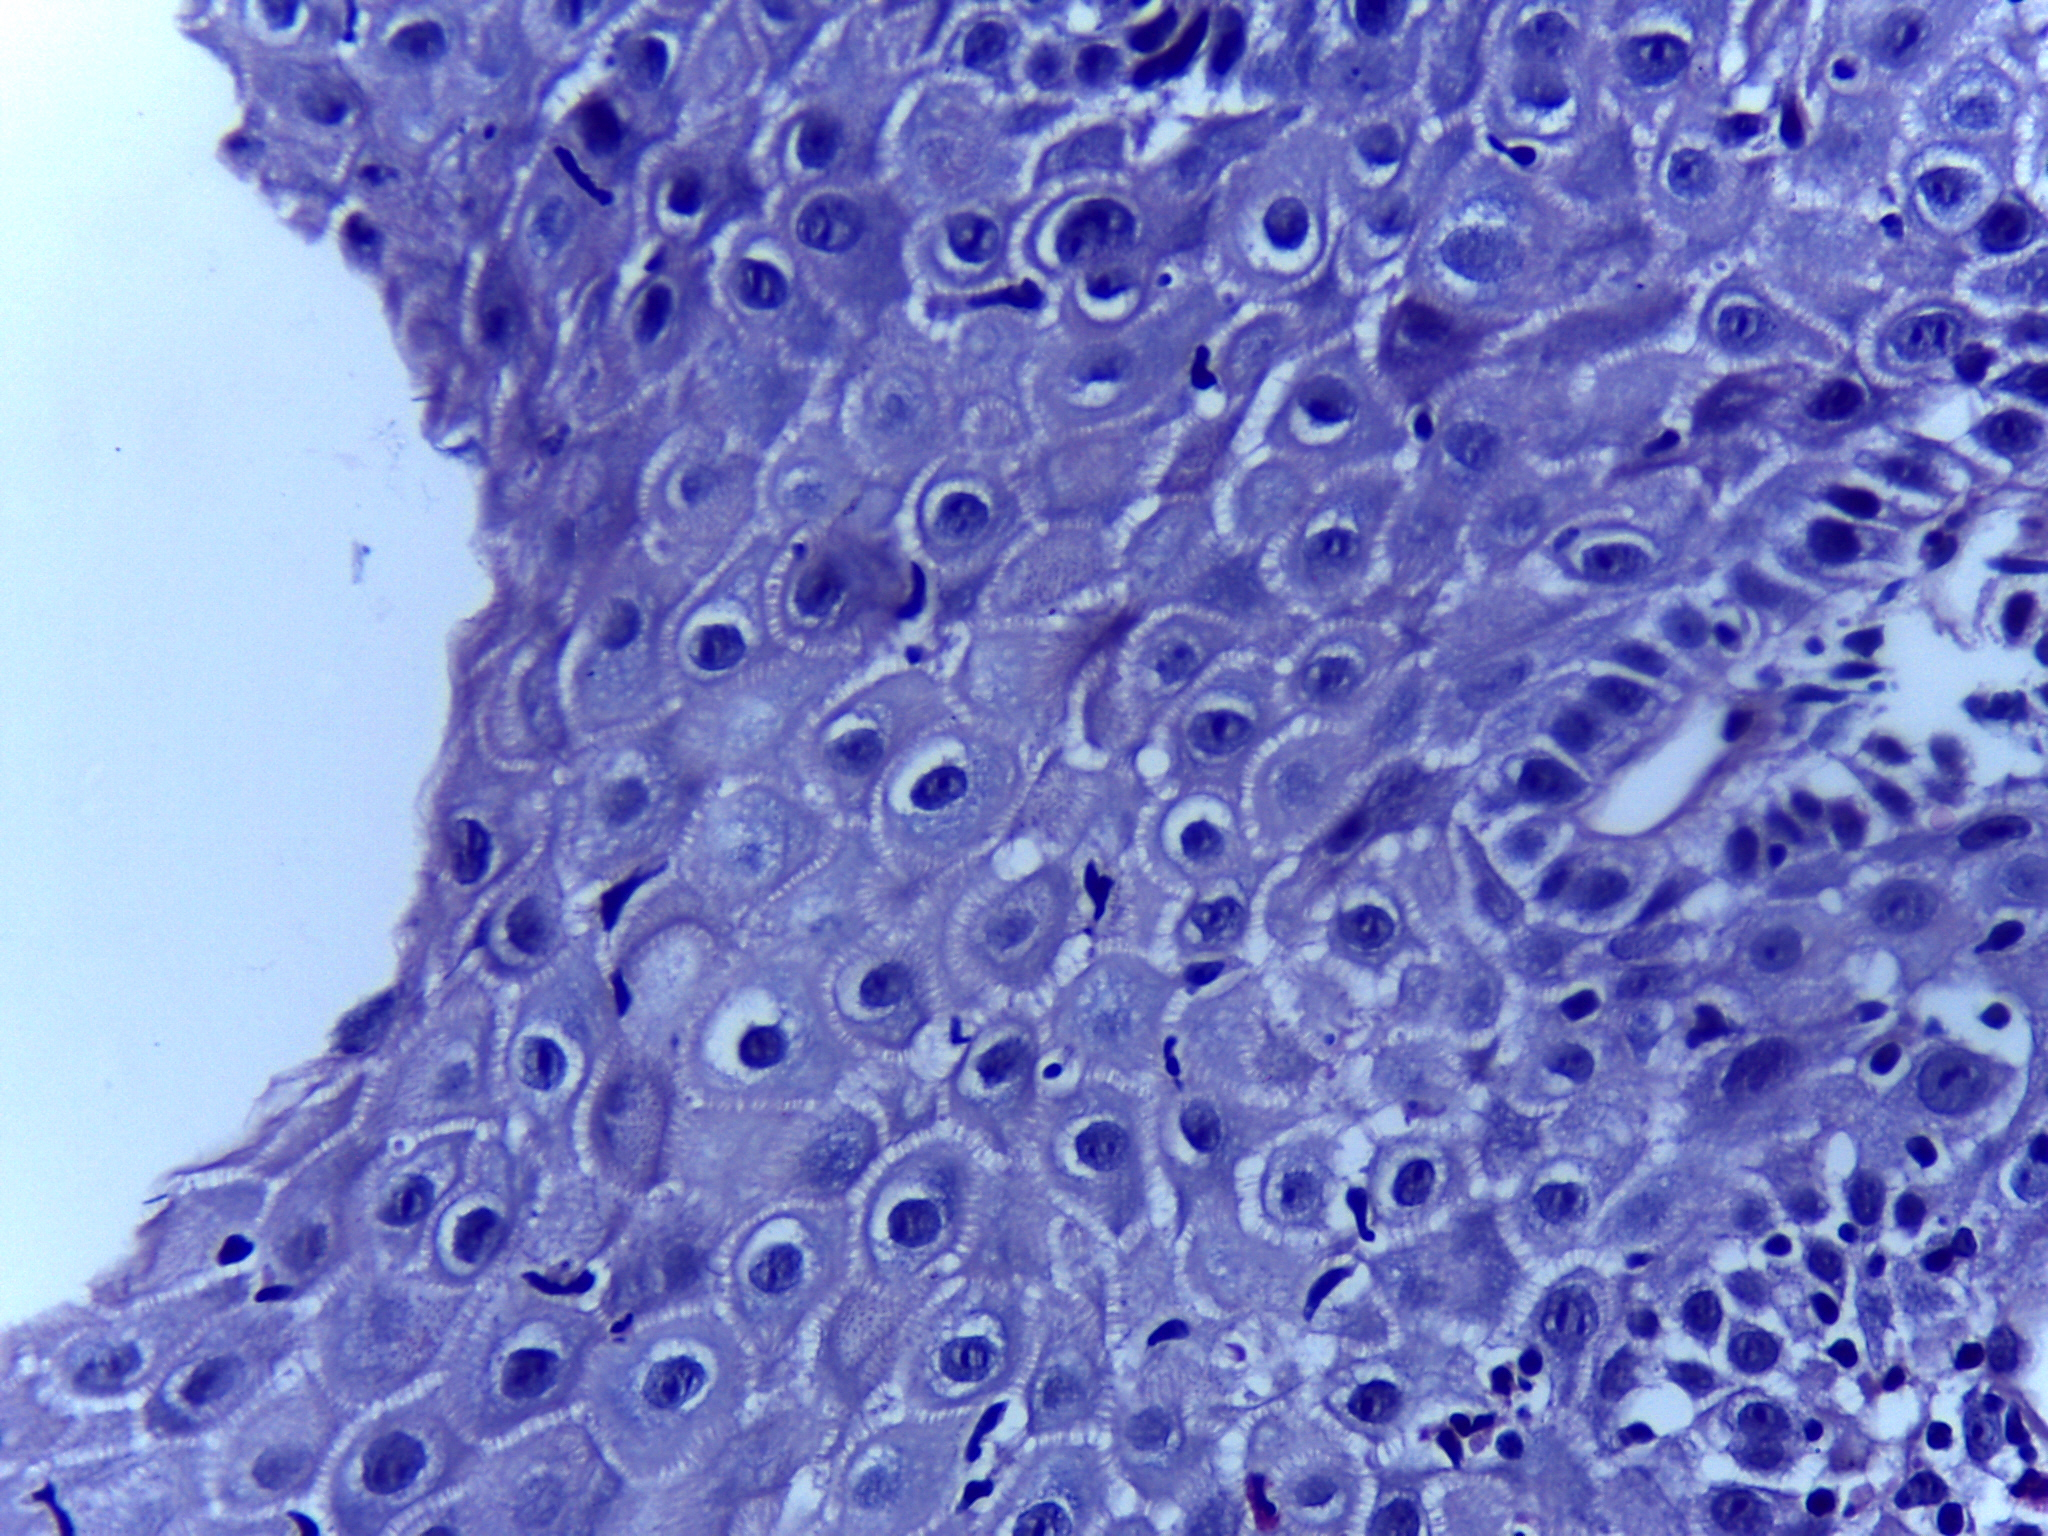
Diagnosis: OSCC